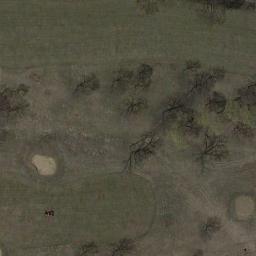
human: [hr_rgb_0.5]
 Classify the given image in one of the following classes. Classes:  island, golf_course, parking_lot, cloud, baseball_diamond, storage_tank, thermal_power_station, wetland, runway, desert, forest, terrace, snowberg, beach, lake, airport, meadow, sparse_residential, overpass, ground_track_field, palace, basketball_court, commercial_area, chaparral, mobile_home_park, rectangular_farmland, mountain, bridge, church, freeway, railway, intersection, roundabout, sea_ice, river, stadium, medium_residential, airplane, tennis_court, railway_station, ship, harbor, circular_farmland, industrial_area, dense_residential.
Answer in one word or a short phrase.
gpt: golf_course